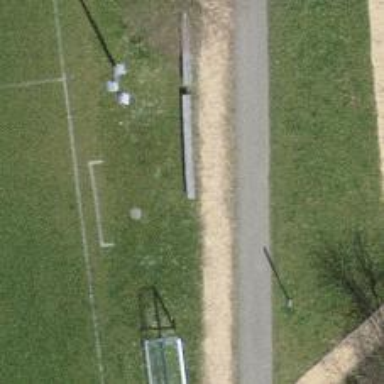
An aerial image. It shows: Bench for seating.